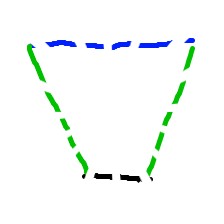
Shape: trapezoid